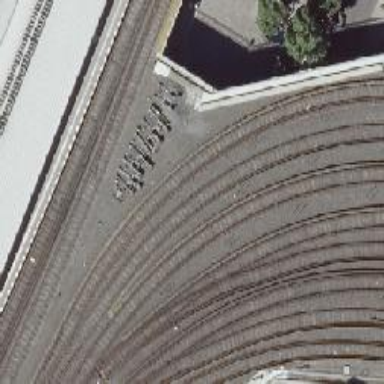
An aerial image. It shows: Yard bridge over electrified top rail service.